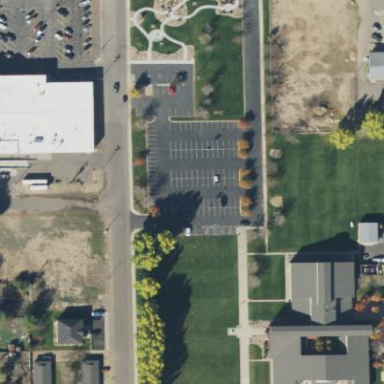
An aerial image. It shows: Asphalt parking lot.